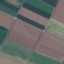
Land use / land cover: AnnualCrop